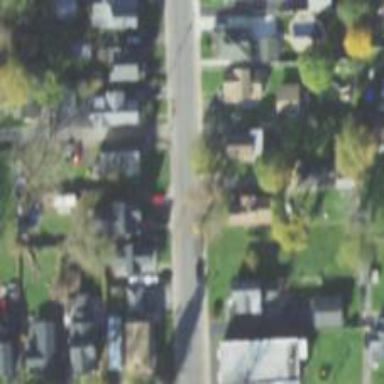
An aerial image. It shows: Alley classified as service road.